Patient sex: F
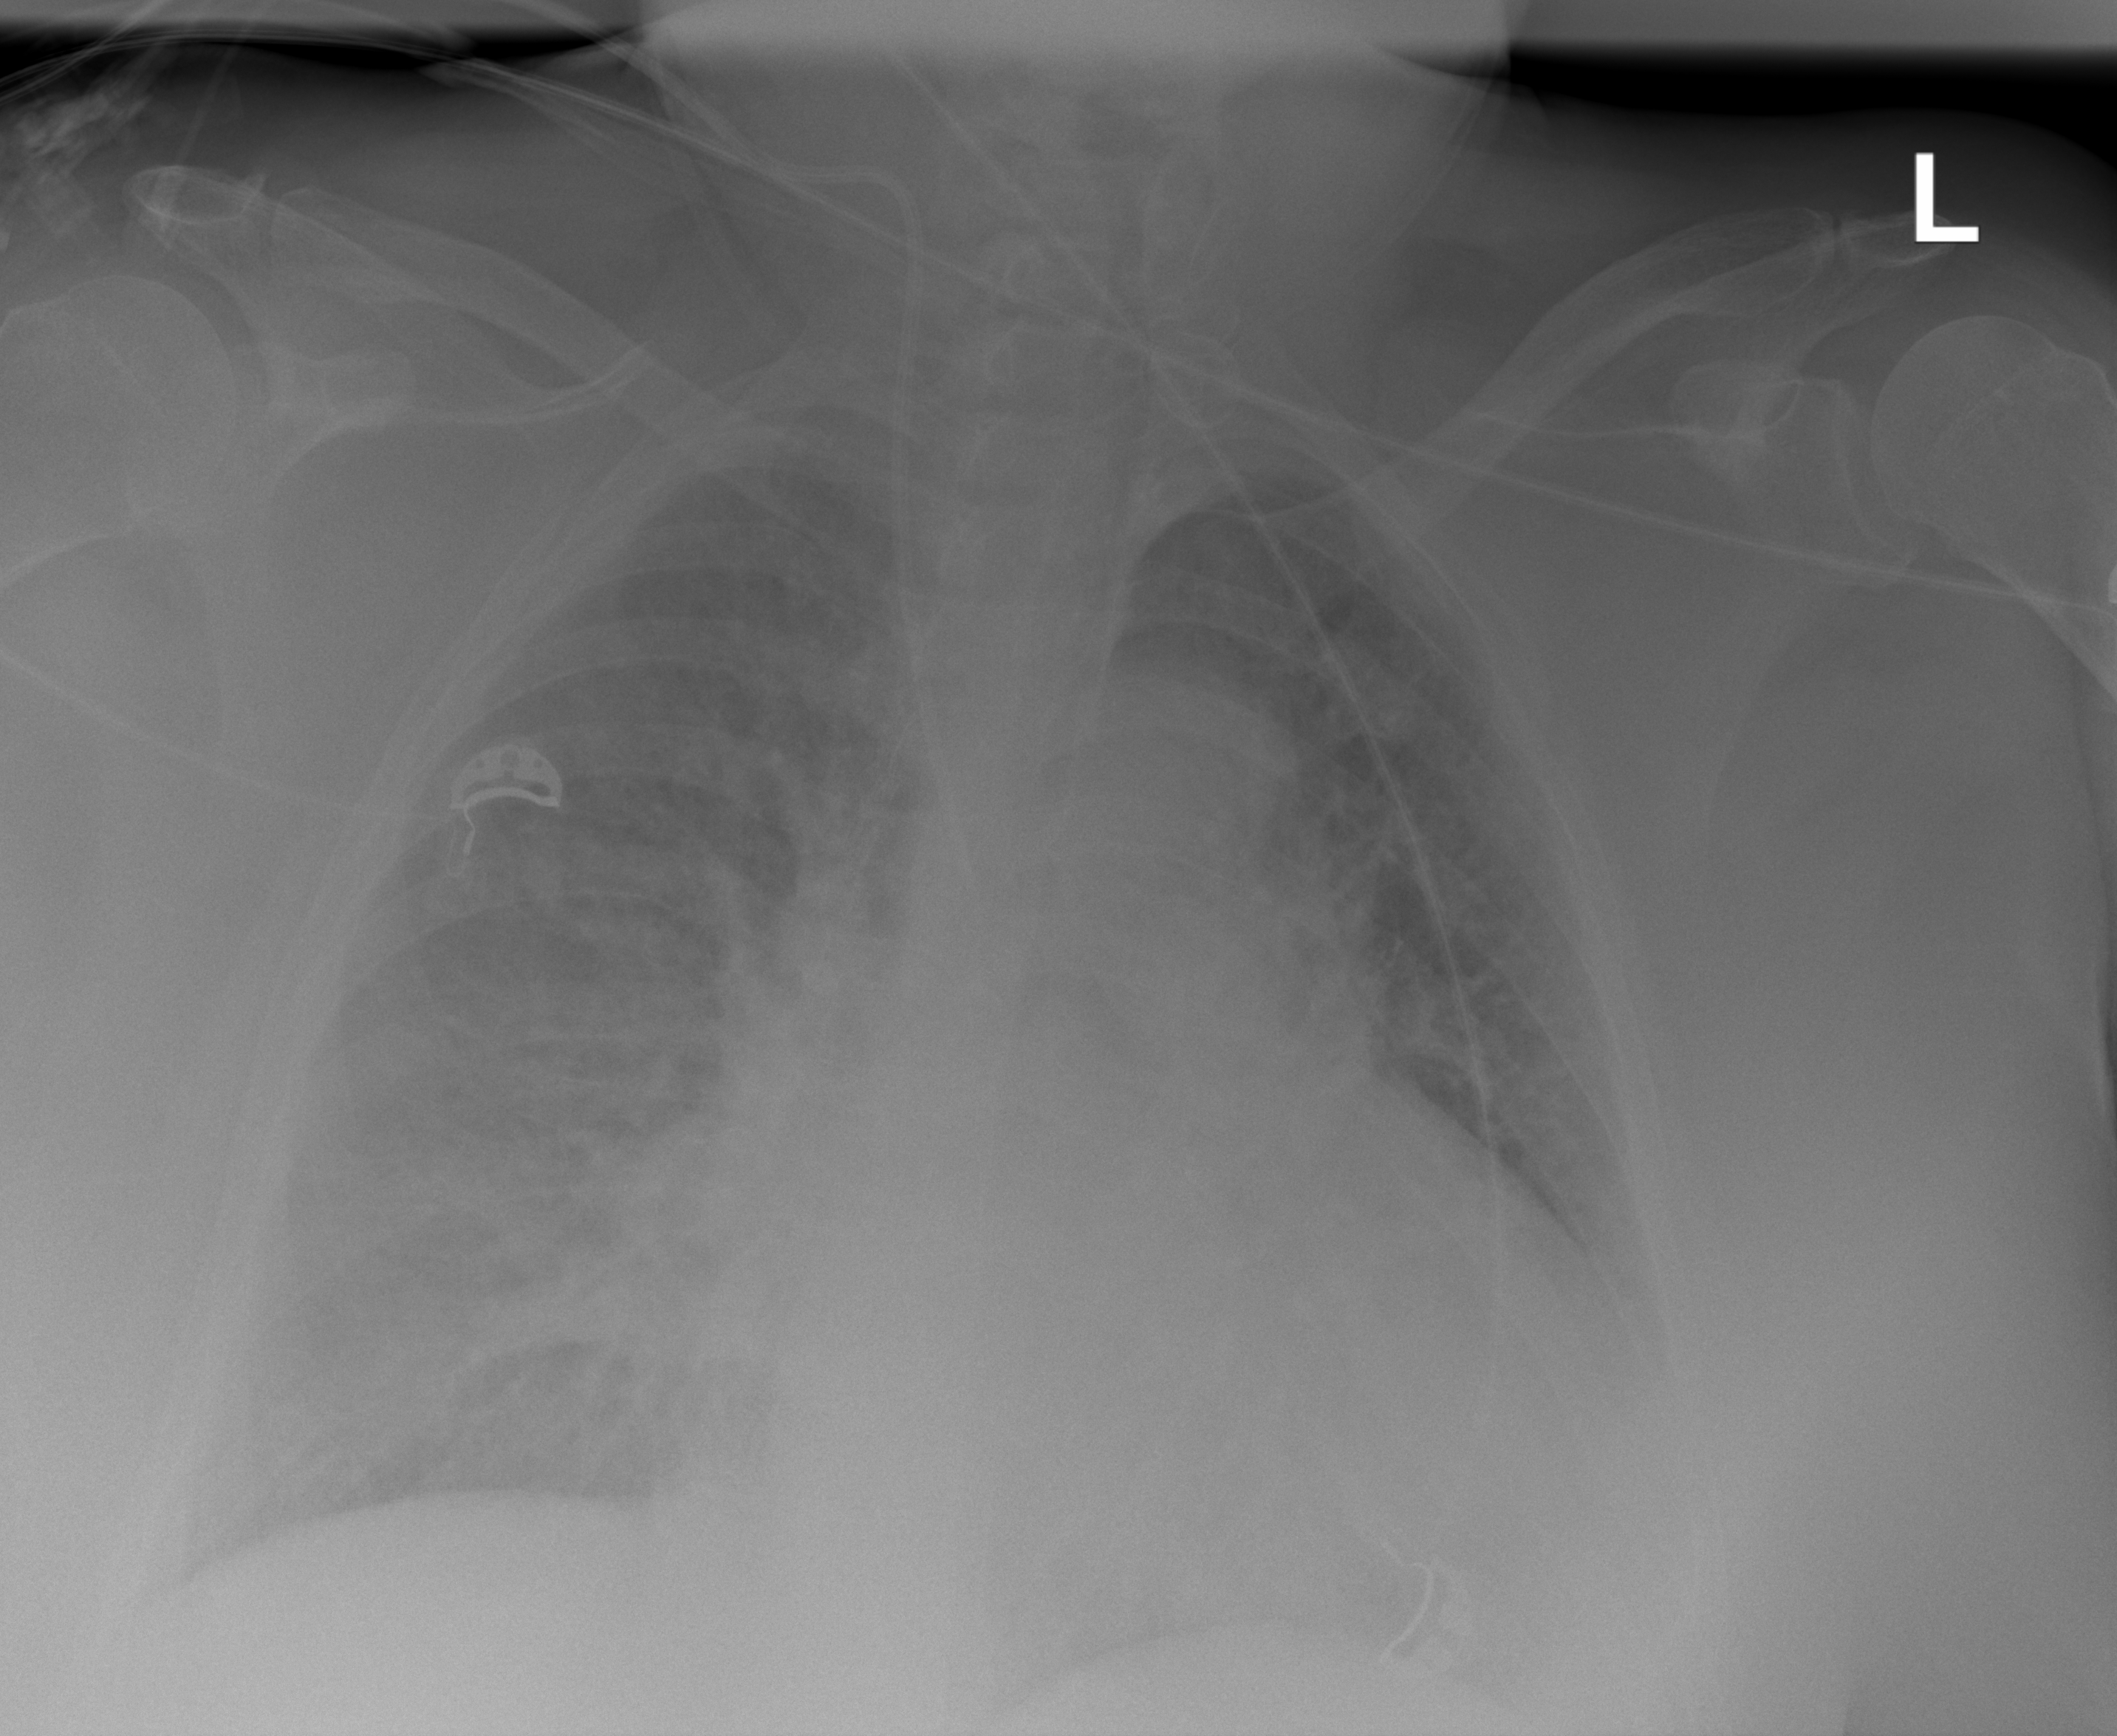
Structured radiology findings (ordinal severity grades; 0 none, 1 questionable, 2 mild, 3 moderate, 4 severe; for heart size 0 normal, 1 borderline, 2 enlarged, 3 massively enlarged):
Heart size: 2
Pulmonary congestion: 0
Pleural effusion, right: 2
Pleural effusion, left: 2
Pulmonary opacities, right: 1
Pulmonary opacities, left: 1
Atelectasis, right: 0
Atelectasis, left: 0